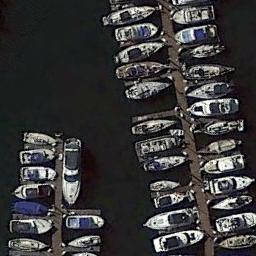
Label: harbor